Question: I want to show a chart which should be drawn as non-continuous. The chart example is given below;

How can it be drawn ?
Thank!
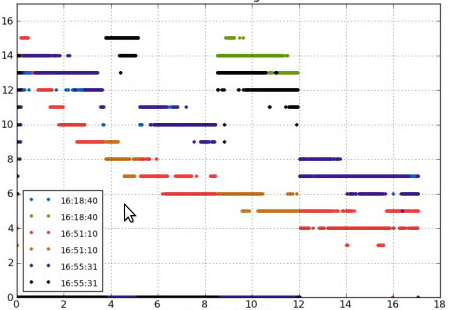
Answer: What about <URL> function?